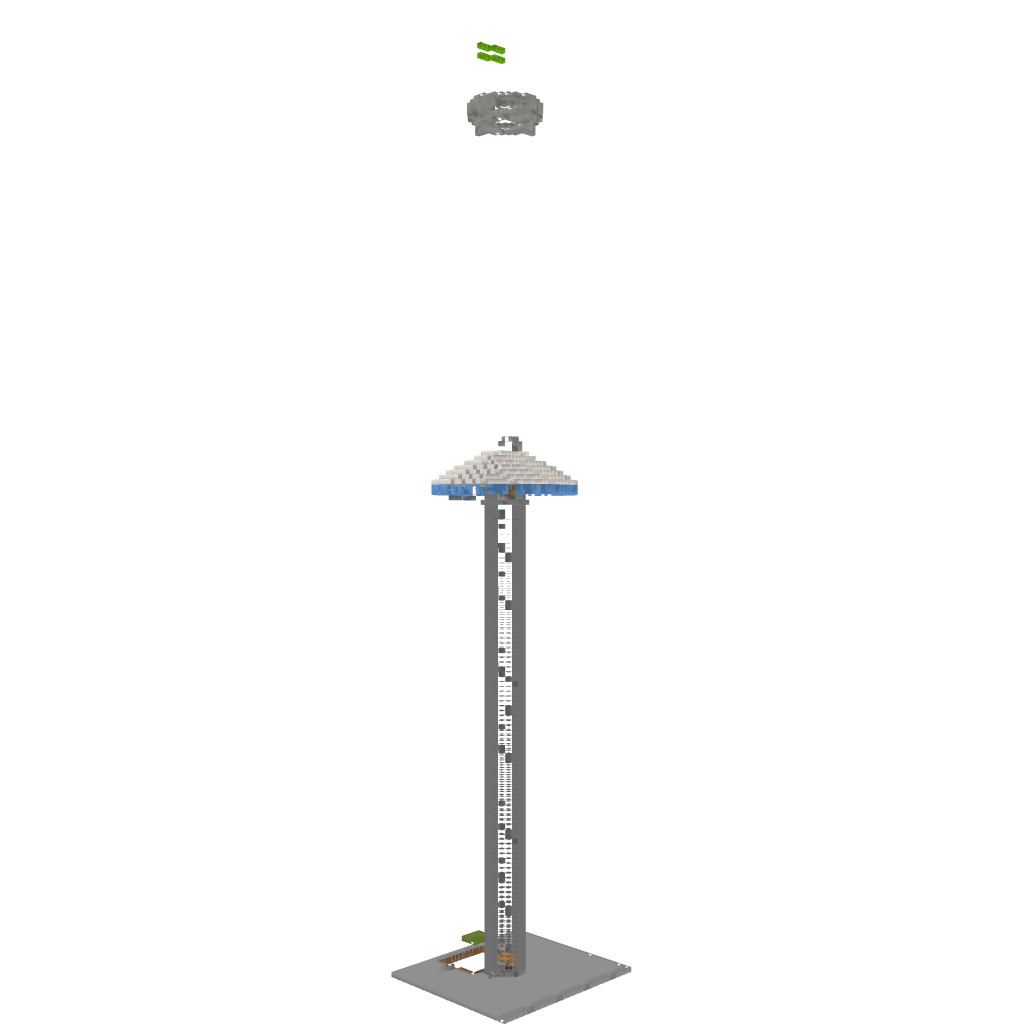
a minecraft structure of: Euromast (Dutch building in Rotterdam)